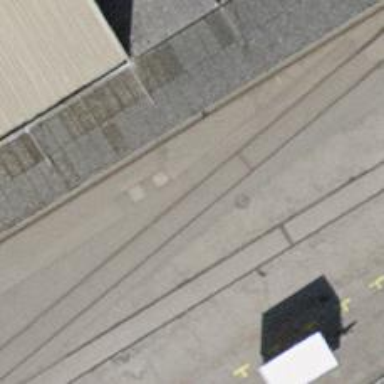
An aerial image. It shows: Single railway spur track.